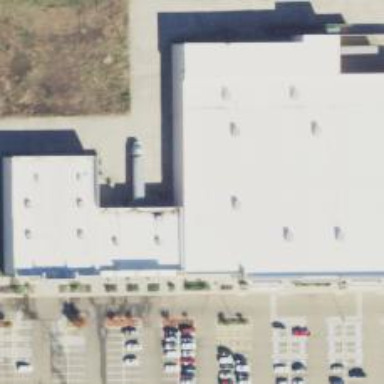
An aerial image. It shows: Department store building.